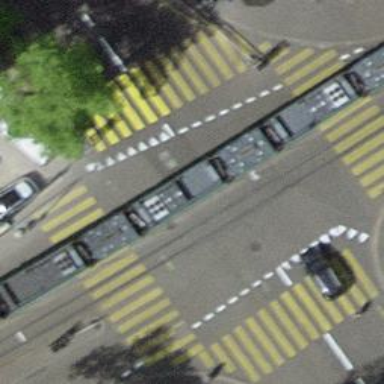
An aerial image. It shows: Tram level crossing on railway.